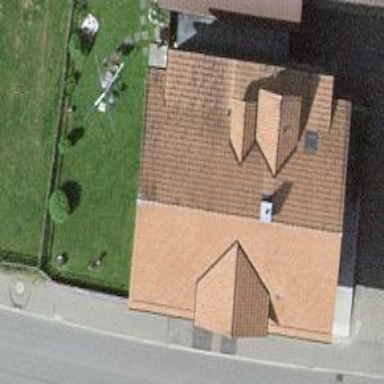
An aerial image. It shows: Residential building.